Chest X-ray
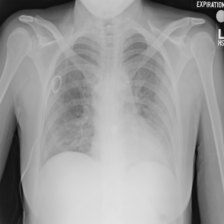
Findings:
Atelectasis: negative
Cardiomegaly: negative
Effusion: negative
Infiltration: negative
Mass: negative
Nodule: negative
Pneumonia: negative
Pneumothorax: positive
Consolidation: negative
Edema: negative
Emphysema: negative
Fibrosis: negative
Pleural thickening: negative
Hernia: negative